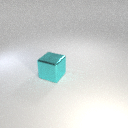
large cyan metal cube